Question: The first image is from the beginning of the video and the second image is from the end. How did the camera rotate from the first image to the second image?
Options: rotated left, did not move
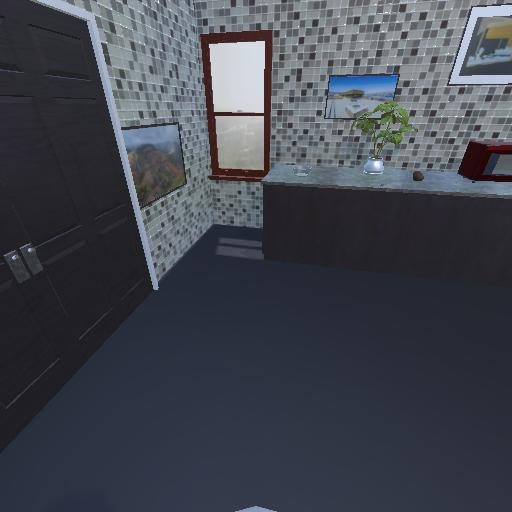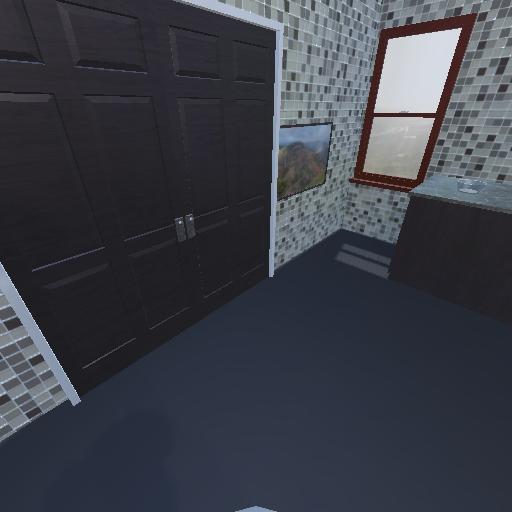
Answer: rotated left